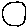
Label: circle